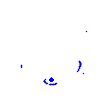
Particle: proton